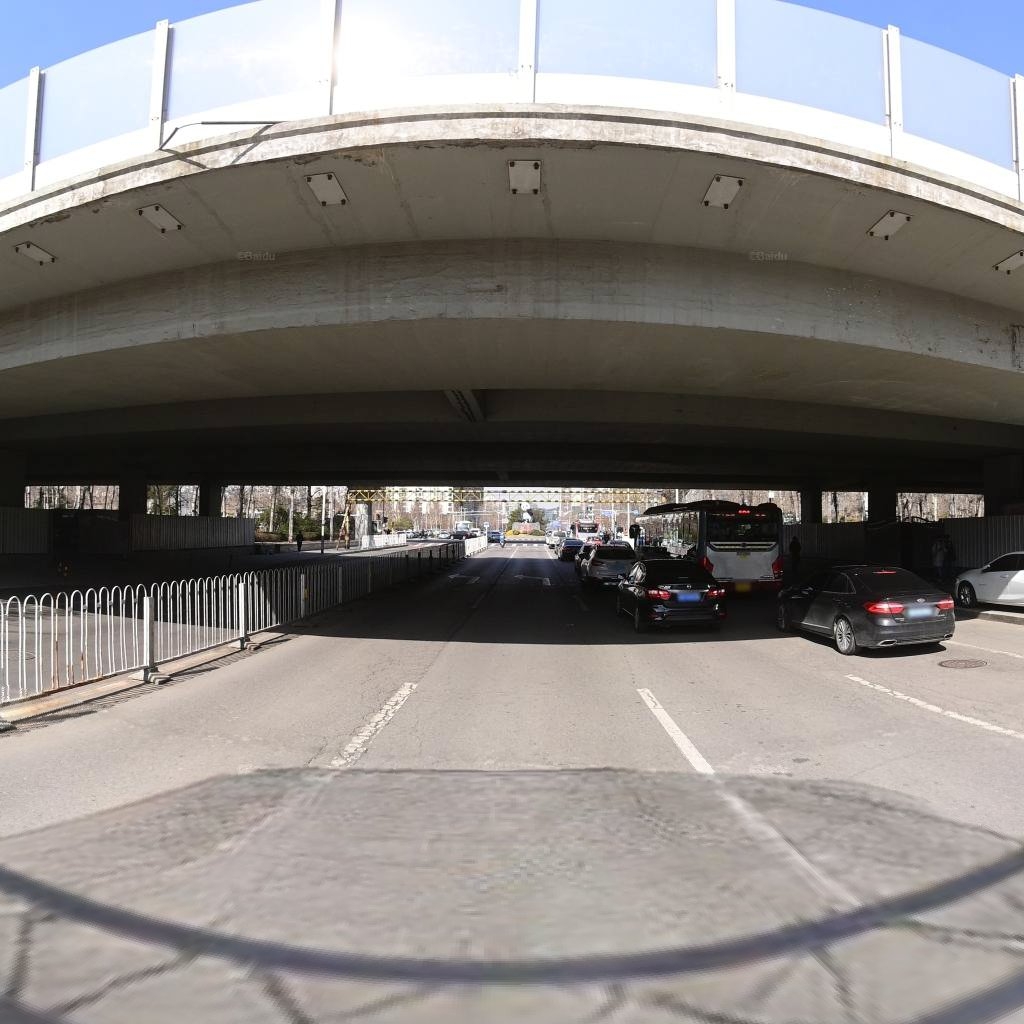
Region: Chaoyang
Road damage annotations: alligator crack, manhole cover, alligator crack, transverse crack